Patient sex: M
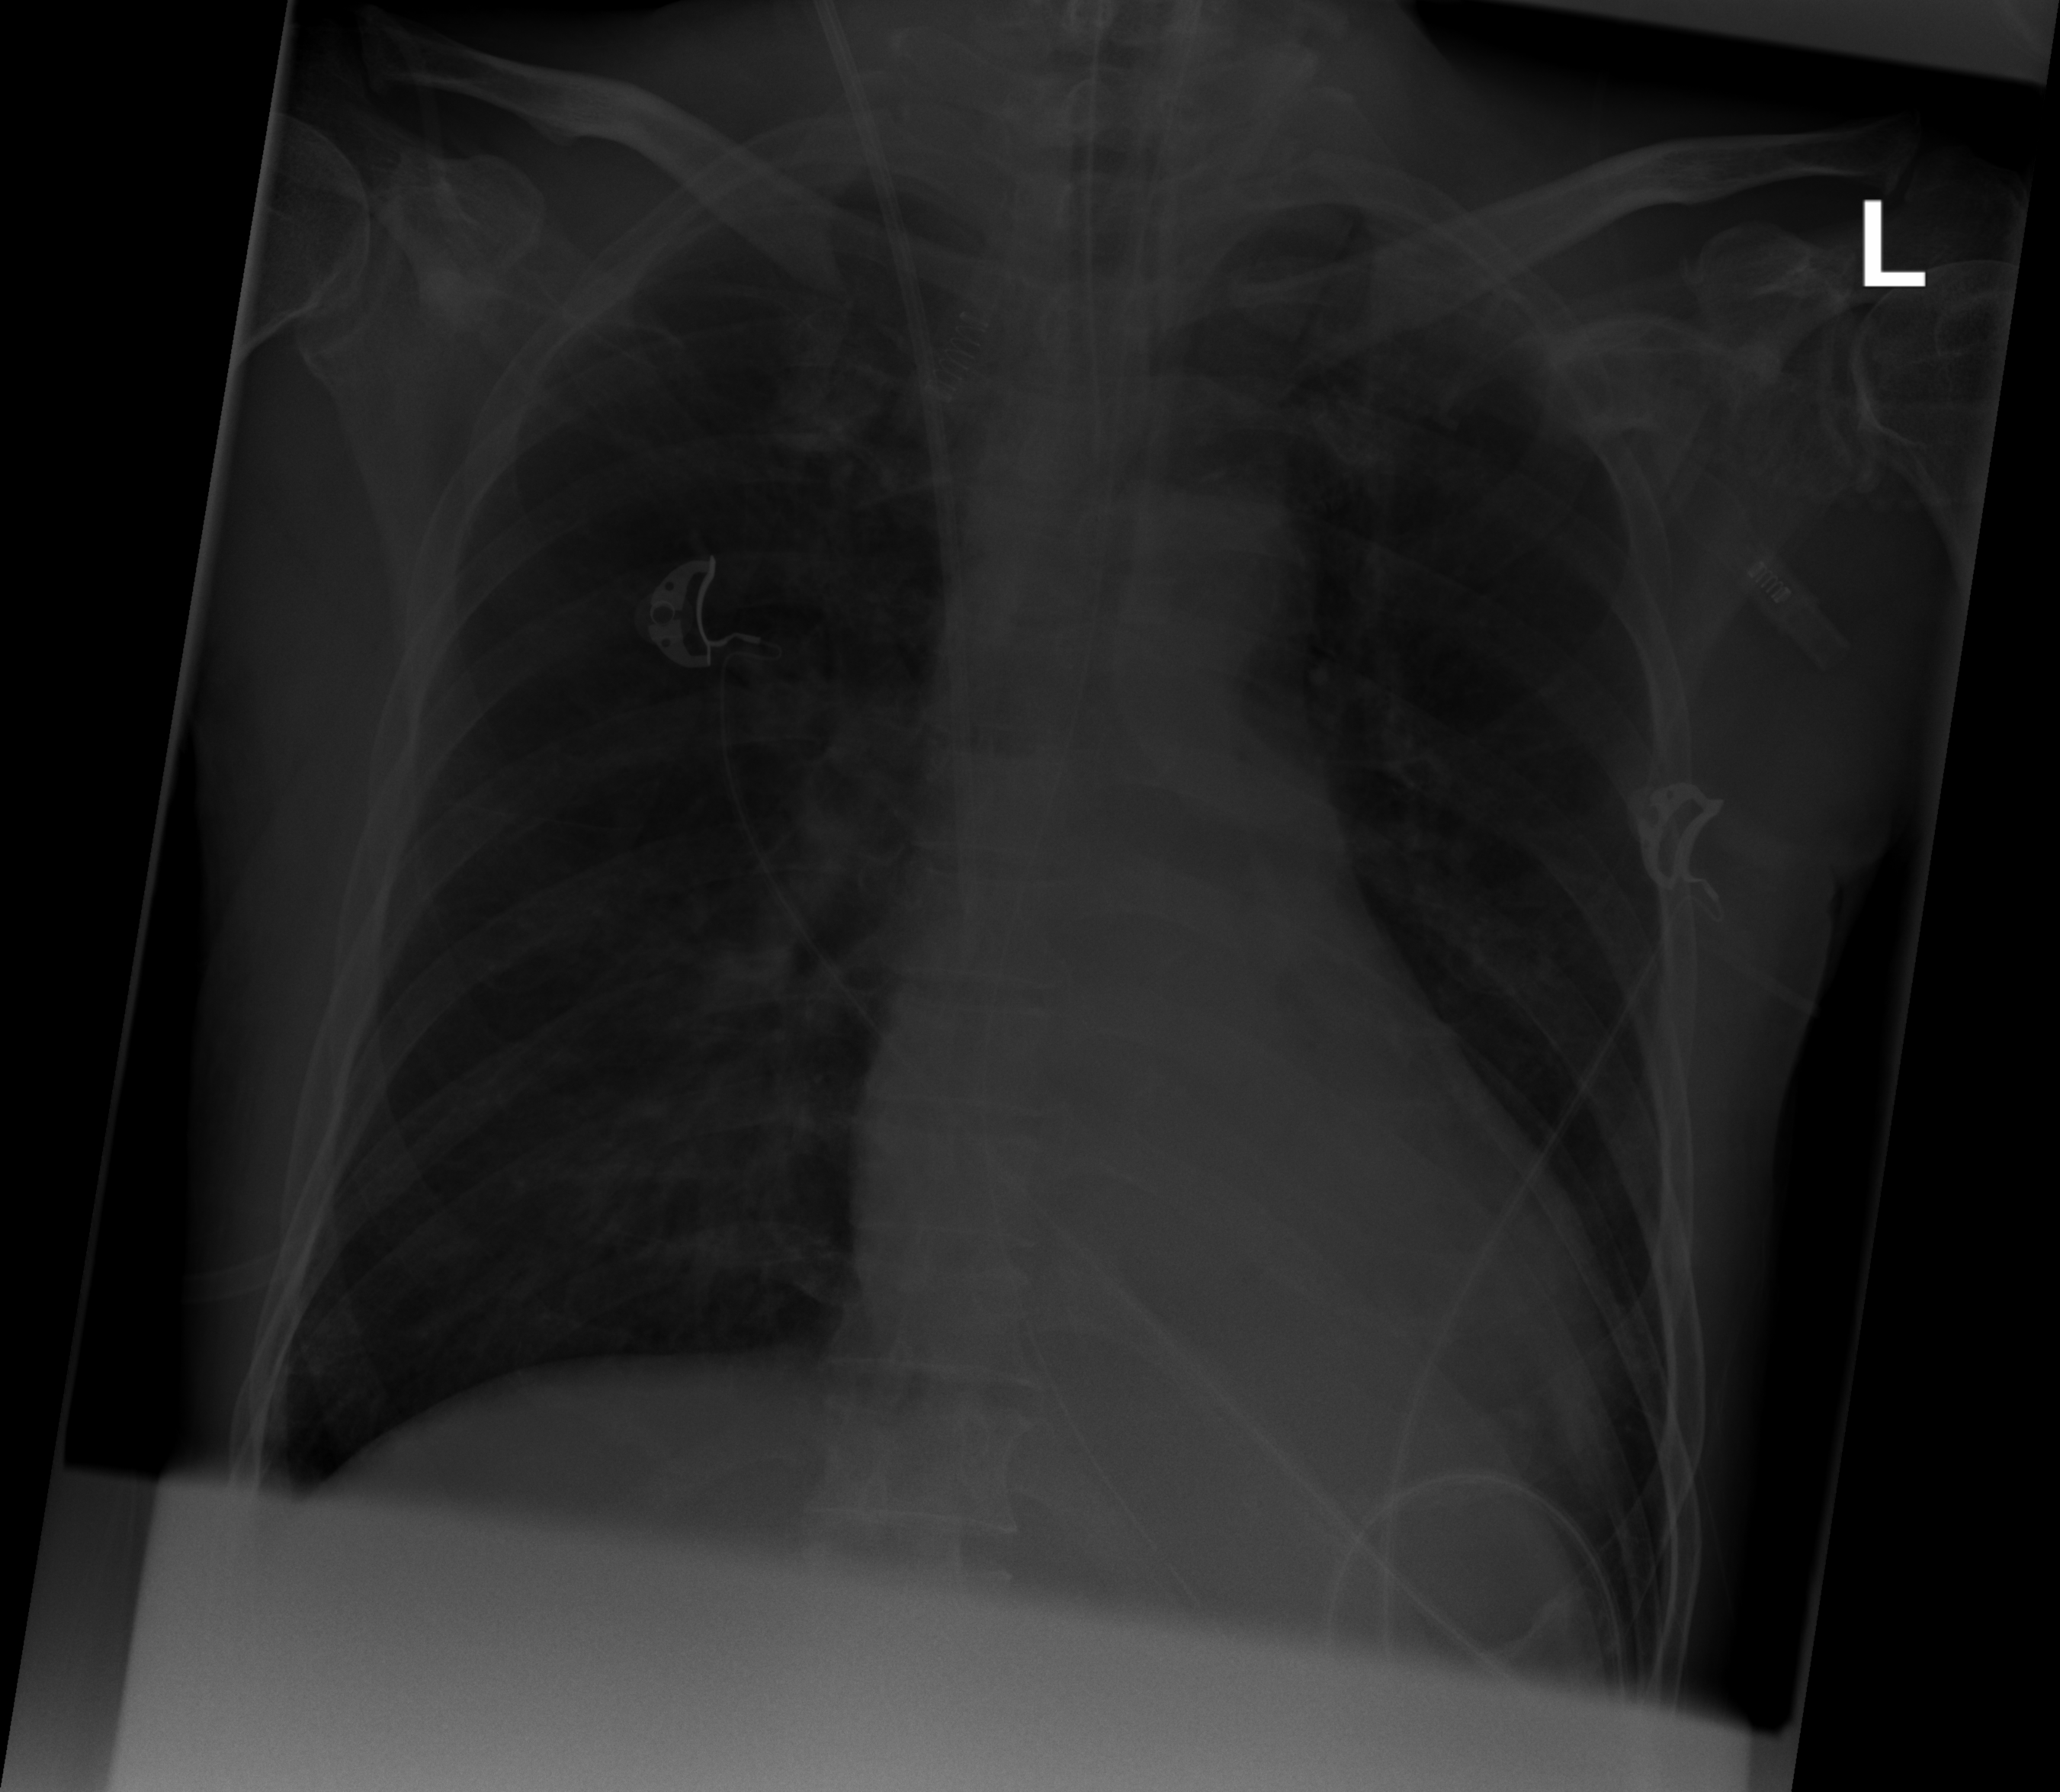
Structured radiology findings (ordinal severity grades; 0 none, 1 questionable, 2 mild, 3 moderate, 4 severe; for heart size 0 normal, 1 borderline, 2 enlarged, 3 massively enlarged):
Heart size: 0
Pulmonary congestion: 0
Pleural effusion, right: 0
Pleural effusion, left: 1
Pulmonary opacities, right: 2
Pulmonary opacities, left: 3
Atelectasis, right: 0
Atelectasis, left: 2